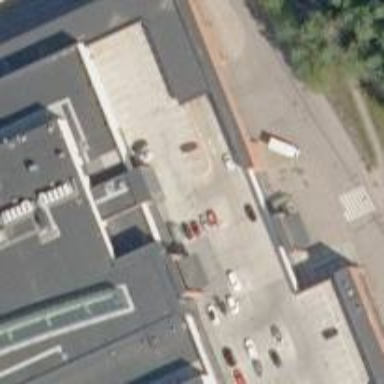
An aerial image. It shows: Pharmacy providing healthcare services.